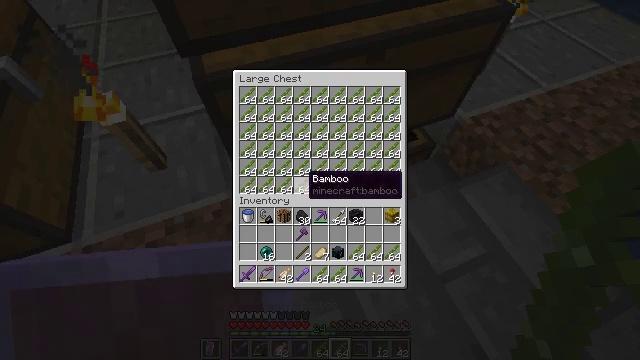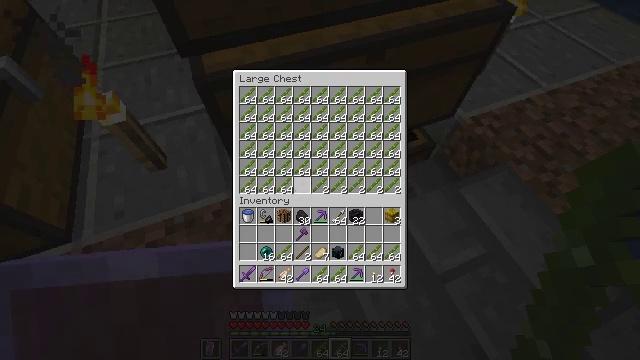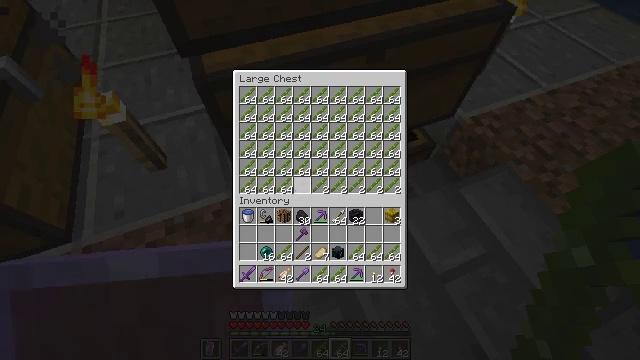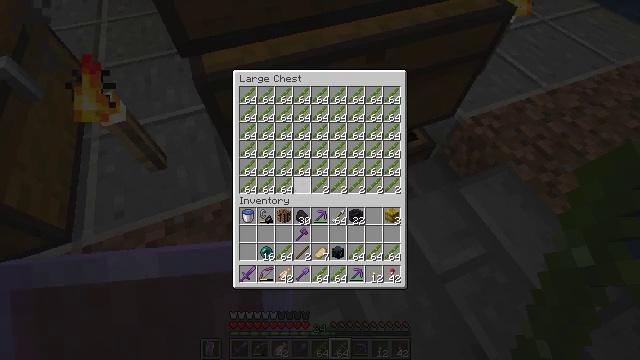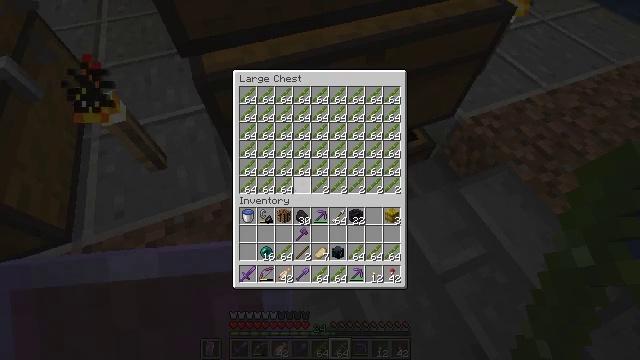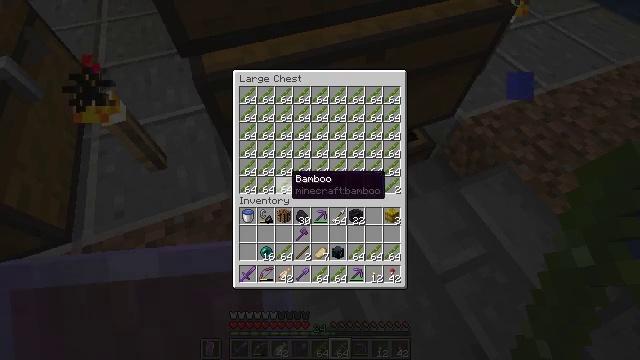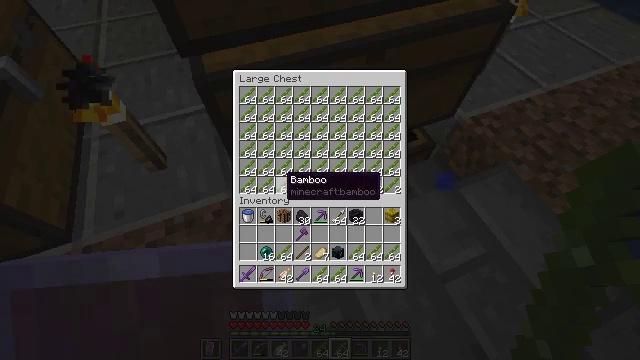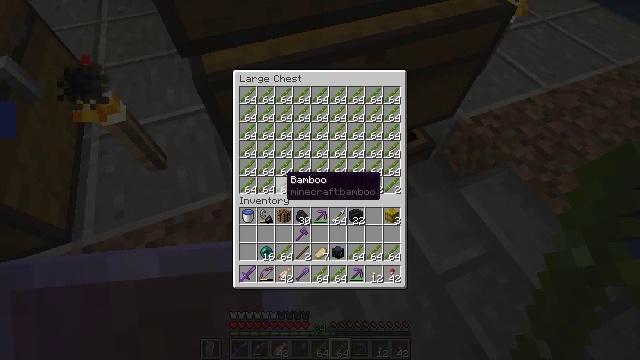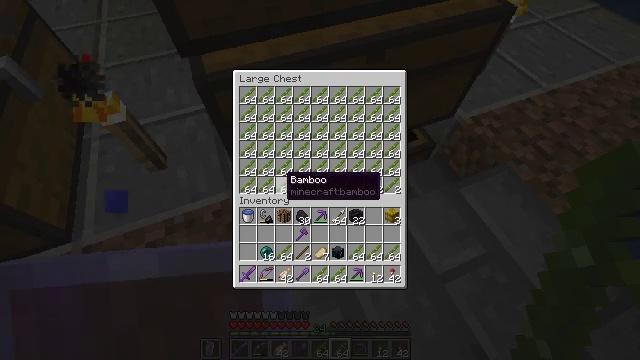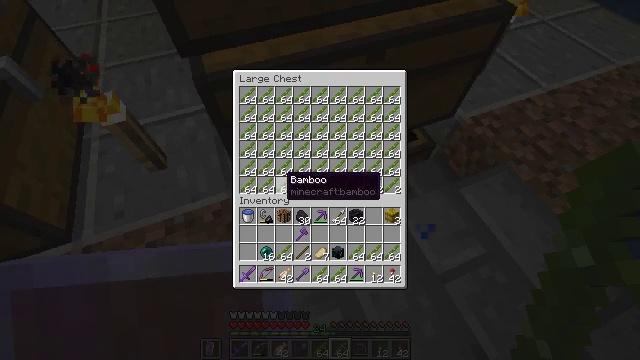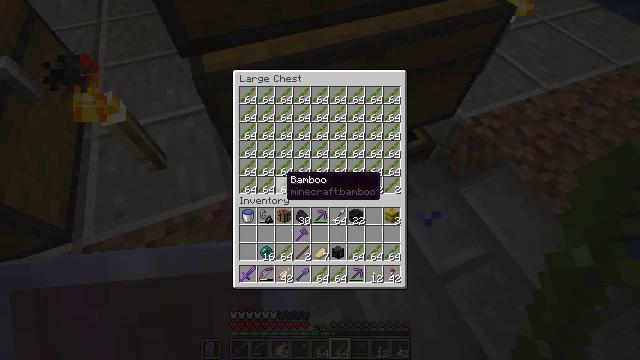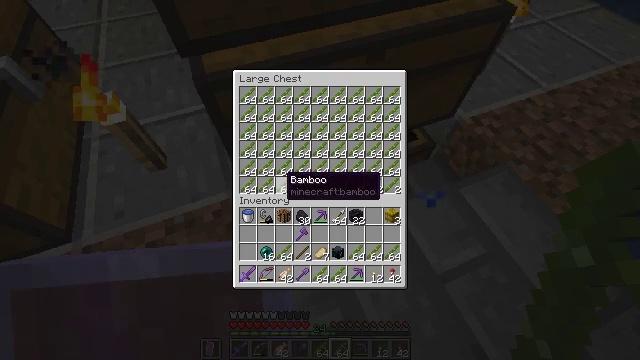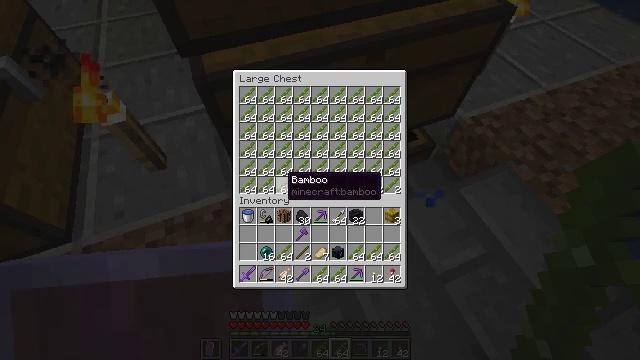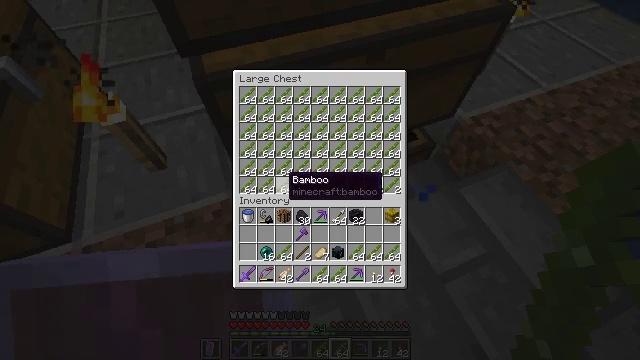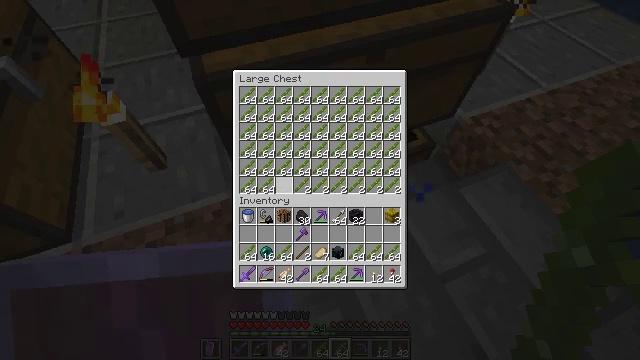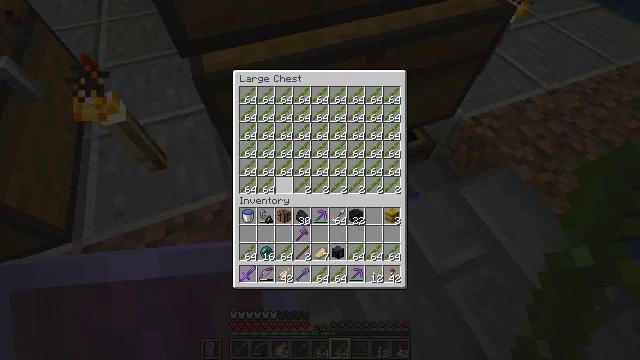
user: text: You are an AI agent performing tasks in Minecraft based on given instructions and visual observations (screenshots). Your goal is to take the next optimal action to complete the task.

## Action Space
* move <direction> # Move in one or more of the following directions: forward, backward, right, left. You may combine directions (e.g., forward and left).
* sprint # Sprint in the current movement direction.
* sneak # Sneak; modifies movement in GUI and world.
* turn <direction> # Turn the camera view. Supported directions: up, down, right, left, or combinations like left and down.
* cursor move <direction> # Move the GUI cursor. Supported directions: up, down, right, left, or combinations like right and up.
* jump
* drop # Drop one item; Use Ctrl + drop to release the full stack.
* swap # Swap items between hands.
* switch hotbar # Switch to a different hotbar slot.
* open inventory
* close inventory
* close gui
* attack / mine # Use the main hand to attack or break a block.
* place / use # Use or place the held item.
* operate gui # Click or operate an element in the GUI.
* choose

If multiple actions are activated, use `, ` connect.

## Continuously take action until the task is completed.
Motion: motion action
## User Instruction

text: Open the furnace and smelt netherrack to get nether brick.
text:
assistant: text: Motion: sneak, attack / mine
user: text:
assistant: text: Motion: sneak, attack / mine
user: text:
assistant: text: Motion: sneak, attack / mine
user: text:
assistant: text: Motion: sneak
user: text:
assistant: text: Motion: sneak, turn left
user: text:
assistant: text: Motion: sneak
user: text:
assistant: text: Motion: sneak
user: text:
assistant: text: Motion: sneak
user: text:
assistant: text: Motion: sneak
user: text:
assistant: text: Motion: sneak
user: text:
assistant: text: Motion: sneak
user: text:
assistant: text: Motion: sneak
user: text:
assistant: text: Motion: sneak
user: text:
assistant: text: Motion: sneak, attack / mine
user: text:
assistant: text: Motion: sneak, attack / mine
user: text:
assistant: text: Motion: sneak, attack / mine
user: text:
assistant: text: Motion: sneak
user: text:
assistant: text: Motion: sneak
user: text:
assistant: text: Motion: sneak
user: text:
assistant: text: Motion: sneak
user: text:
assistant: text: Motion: sneak, attack / mine
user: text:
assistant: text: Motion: sneak, attack / mine
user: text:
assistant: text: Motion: sneak, attack / mine
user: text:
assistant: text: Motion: sneak, turn left
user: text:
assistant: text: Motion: sneak
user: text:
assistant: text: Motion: sneak
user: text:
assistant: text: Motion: sneak
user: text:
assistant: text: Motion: sneak
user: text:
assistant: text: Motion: sneak, attack / mine
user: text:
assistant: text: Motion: sneak, attack / mine